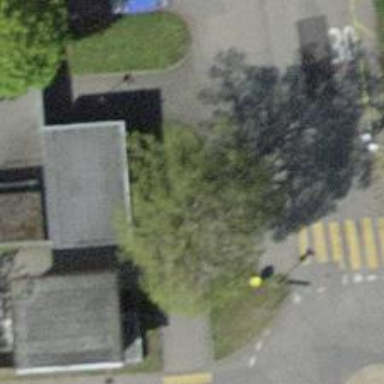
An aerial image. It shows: Post box.